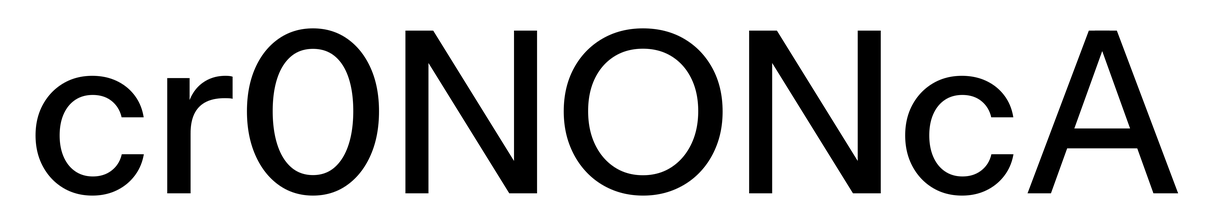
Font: InstrumentSans_Medium